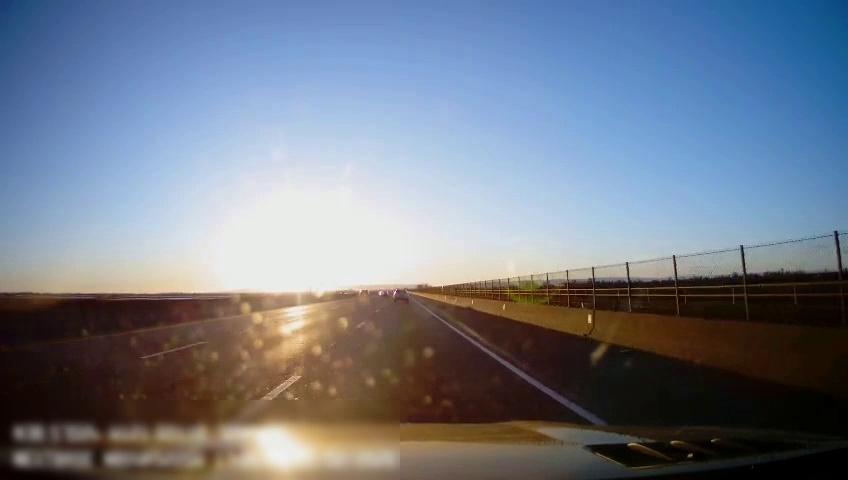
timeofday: Day
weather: Sunny
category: Drivable Space
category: Vehicles | SUV
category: Vehicles | SUV
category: Lanes | Alternate Lane
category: Lanes | Current Lane
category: Lanes | Current Lane
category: Lanes | Alternate Lane